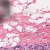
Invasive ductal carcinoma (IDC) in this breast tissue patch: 0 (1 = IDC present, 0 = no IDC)